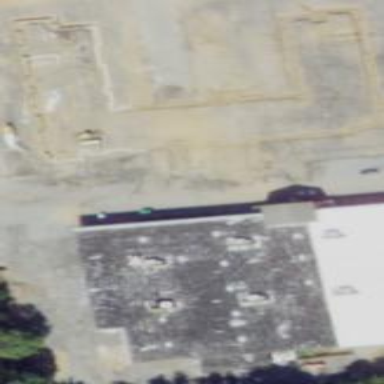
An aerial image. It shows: Commercial building.